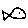
Label: fish